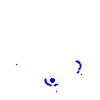
Particle: electron